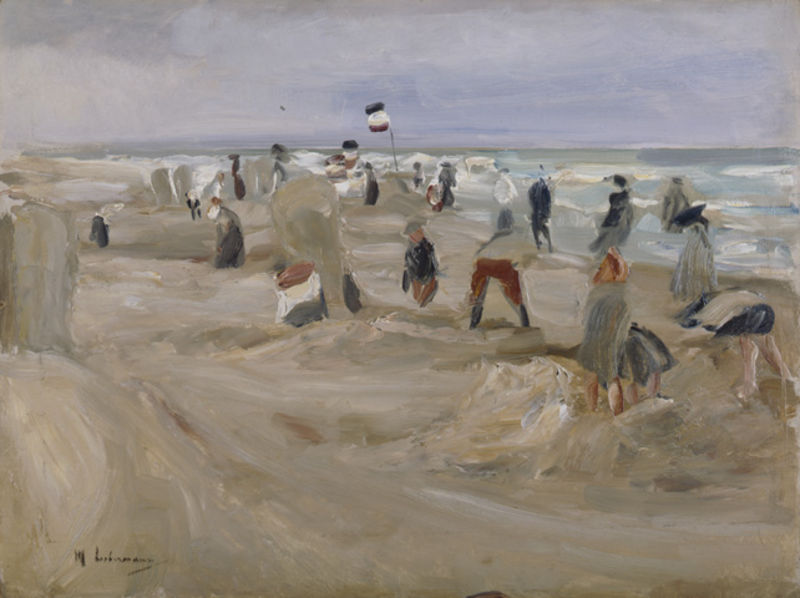
Titel: Am Strand von Nordwijk
Künstler: Max Liebermann
Standort: Karlsruhe
Institution: Staatliche Kunsthalle Karlsruhe
Schlagwörter: beige, blue, chair, hat, men, people, red, white, women, black, country, expressionism, france, grey, painting, woman, picture, brown, cloud, clouds, man, sky, stone, boat, ocean, sand, sea, shore, water, waves, horizon, spain, winter, castle, impressionism, bird, expressionist, walking, french, muddy, beach, wave, wind, children, flag, abstract, dirt, person, human, clothes, walk, signature, bent, pastel, legs, impressionist, dune, dunes, play, seaside, vacation, paint, fishermen, fishing, cold, work, humans, blurry, worker, seashore, workers, dig, earth, mud, image, windy, digging, castles, guy, relationship, build, hard, waters, job, burry, arctic, seaching, liberman, brown people windy, diggint, taupe, sand castles, signatzre, skay, long lines, sandcastle